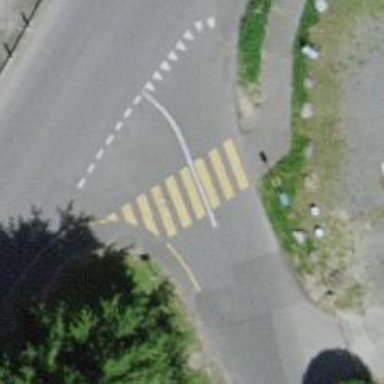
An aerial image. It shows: Uncontrolled crossing on the road.